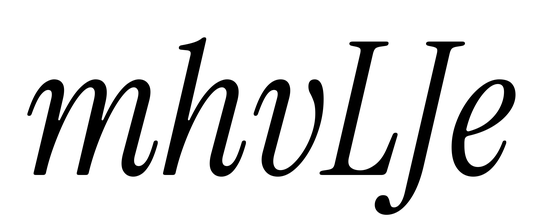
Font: InstrumentSerif-Italic